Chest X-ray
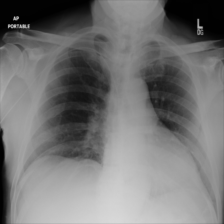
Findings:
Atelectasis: negative
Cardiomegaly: negative
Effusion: negative
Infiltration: negative
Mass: negative
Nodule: negative
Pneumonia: negative
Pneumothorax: negative
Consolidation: negative
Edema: negative
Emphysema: negative
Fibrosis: negative
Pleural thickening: negative
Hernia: negative